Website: lowes
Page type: customer-info-address
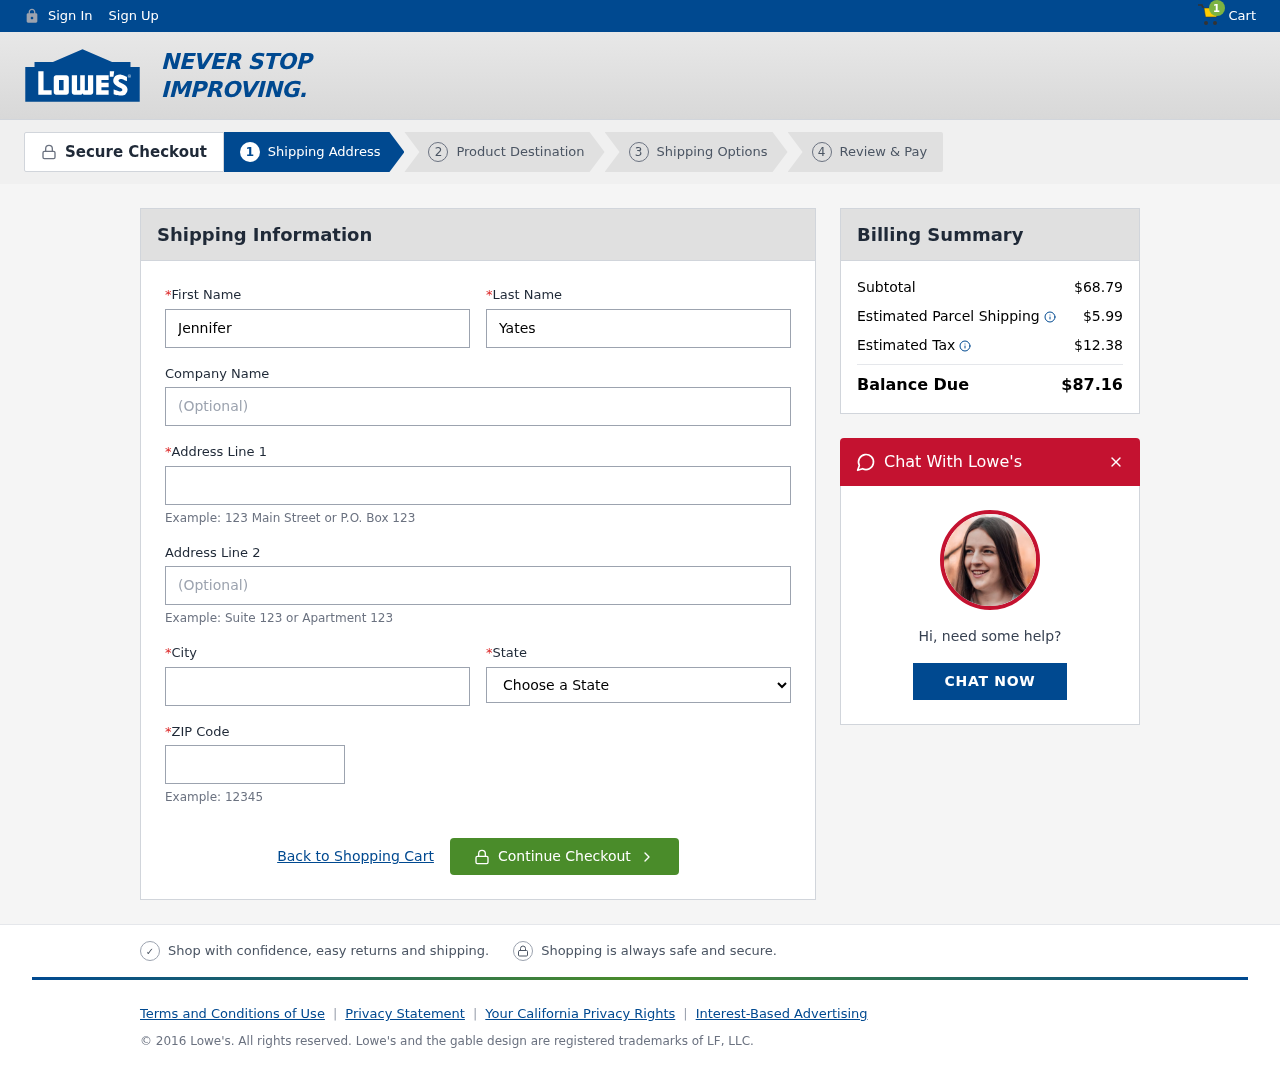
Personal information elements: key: PII_CITY
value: South Brandon
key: PII_FIRSTNAME
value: Jennifer
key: PII_LASTNAME
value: Yates
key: PII_POSTCODE
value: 56137
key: PII_STATE
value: California
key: PII_STREET
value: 93146 Robert Stravenue Suite 796
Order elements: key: ORDER_NUM_ITEMS
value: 1
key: ORDER_SUBTOTAL
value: $68.79
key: ORDER_SHIPPING_COST
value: $5.99
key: ORDER_TAX
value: $12.38
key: ORDER_TOTAL
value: $87.16